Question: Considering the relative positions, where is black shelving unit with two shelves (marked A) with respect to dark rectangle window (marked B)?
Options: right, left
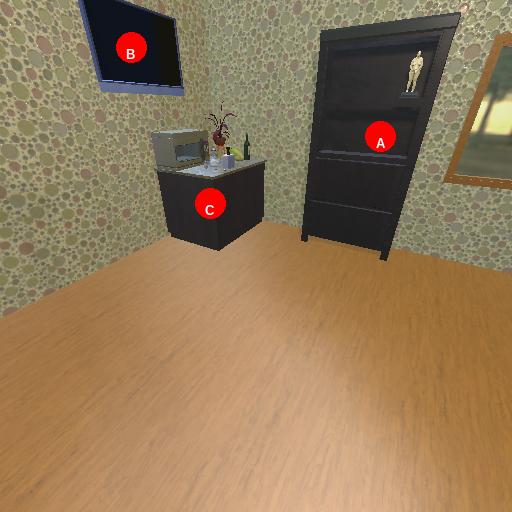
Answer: right